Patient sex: M
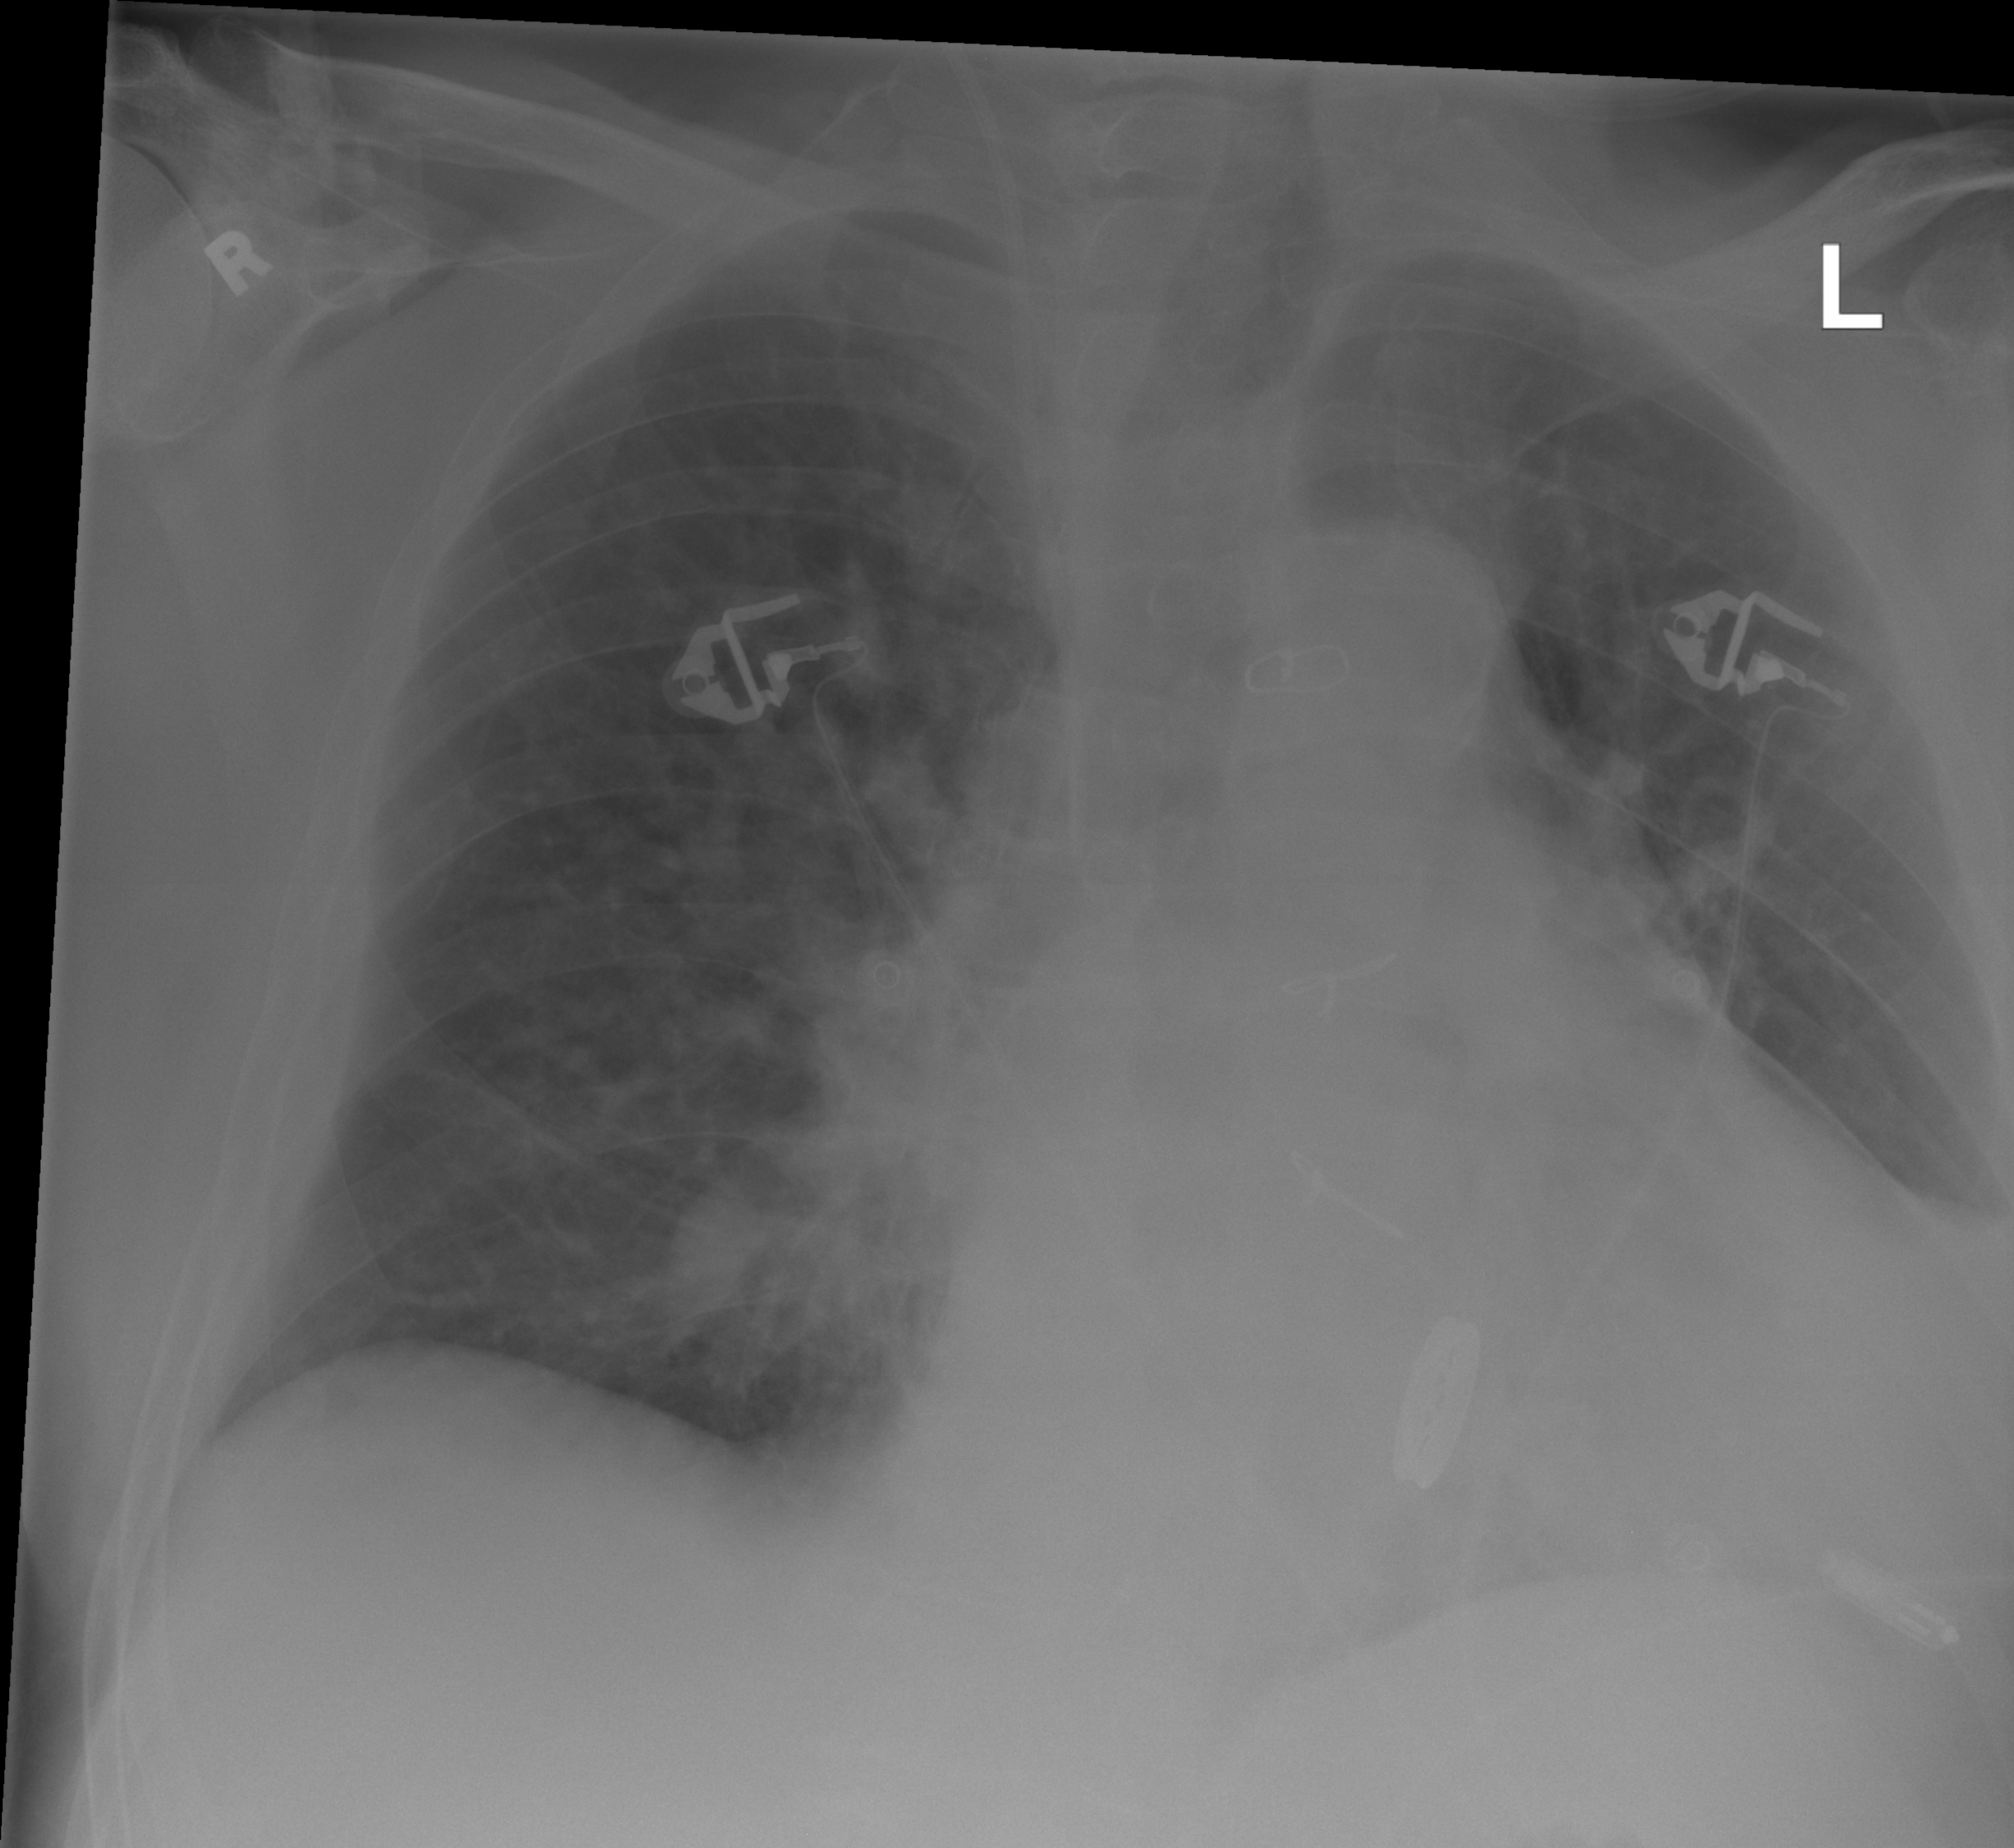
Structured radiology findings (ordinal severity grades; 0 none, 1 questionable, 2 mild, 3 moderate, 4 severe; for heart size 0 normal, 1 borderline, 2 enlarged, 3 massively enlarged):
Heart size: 2
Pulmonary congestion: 1
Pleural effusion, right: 0
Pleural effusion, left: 0
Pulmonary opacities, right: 0
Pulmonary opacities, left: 0
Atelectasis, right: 0
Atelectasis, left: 0